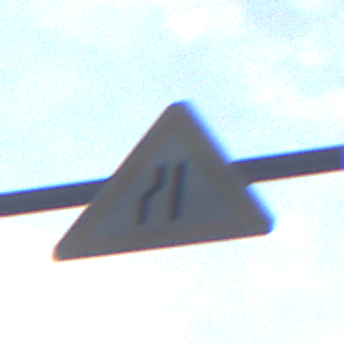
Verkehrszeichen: EinseitigVerengteFahrbahnLinks
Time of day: SunriseSunset
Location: Outdoor (Urban)
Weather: PartlyCloudy
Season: NotSpecified
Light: Natural